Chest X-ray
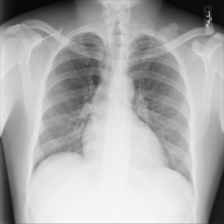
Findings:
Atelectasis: negative
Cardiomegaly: positive
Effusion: negative
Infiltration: negative
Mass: positive
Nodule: negative
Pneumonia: negative
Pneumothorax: negative
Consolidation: negative
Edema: negative
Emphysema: negative
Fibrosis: negative
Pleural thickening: negative
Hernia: negative